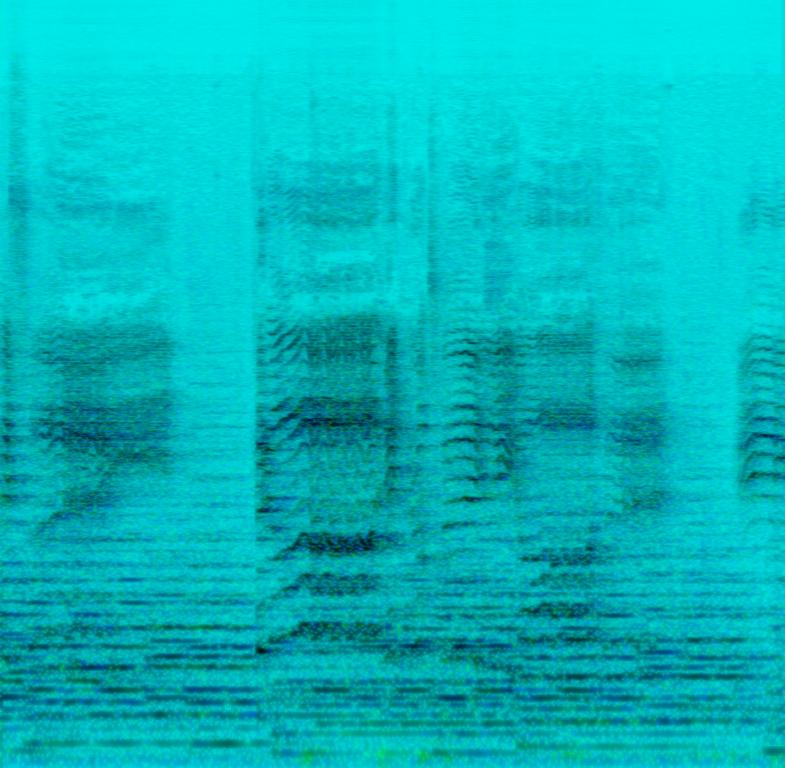
This song contains a brass section playing a melody and a string section taking over with a melody. A harp is playing a melody in the background along with plucked celli. An upright bass is playing single notes along. A male voice is singing loud and with an opera technique. This song may be playing while watching an opera.